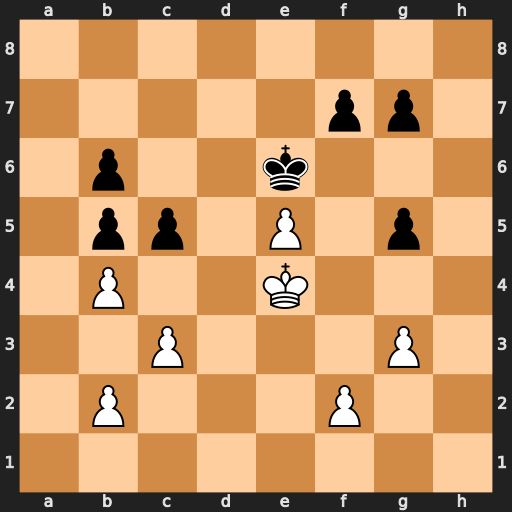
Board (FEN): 8/5pp1/1p2k3/1pp1P1p1/1P2K3/2P3P1/1P3P2/8
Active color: w
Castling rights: -
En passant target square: -
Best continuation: bxc5 bxc5 b4 cxb4 cxb4 g4 Kd4